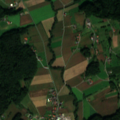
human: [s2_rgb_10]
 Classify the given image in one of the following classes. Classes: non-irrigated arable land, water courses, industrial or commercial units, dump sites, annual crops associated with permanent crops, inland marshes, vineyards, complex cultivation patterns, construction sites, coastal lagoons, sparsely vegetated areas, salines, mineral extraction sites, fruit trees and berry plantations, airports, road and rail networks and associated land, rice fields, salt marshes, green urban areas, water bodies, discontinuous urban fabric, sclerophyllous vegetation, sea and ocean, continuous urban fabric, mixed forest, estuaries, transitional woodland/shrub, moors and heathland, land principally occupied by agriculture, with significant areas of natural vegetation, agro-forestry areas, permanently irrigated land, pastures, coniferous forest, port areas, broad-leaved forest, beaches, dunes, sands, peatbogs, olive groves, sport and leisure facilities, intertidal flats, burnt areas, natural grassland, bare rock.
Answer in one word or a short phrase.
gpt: non-irrigated arable land, complex cultivation patterns, broad-leaved forest, mixed forest